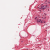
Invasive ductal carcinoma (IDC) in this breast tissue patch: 0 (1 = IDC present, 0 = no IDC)